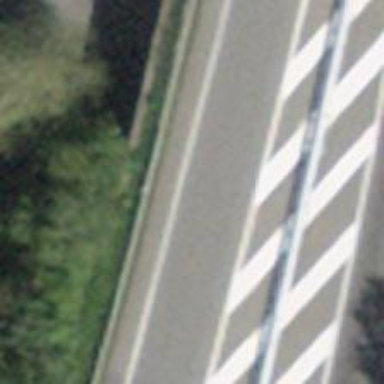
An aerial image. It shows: Motorway bridge with asphalt surface.